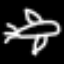
Label: airplane